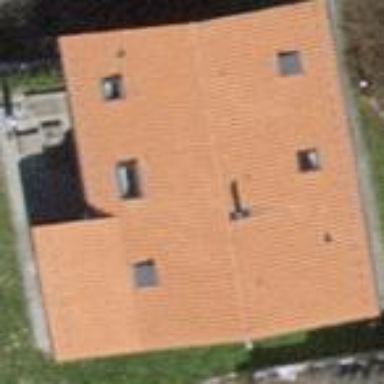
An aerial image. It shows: Detached building with tiled roof.